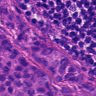
Metastatic tissue present: yes